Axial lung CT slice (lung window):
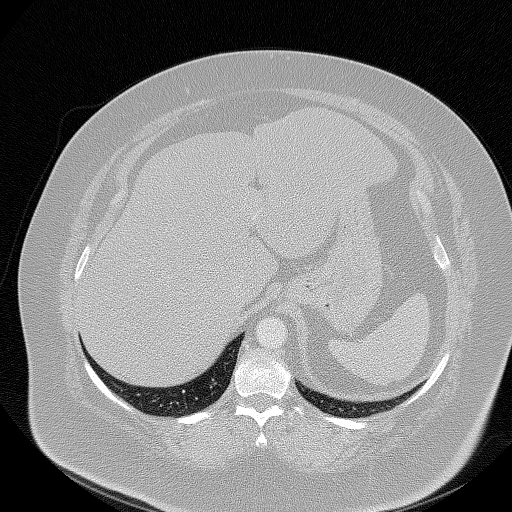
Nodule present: no